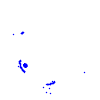
Particle: electron